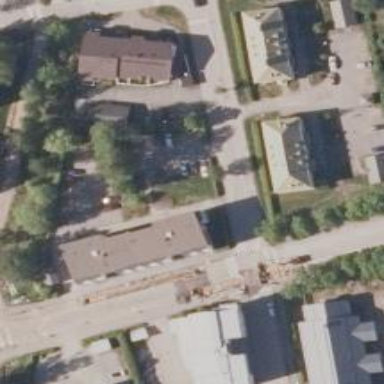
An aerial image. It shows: Residential area.